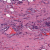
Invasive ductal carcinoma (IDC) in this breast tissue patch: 0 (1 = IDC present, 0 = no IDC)